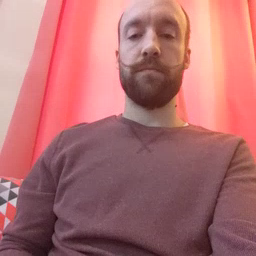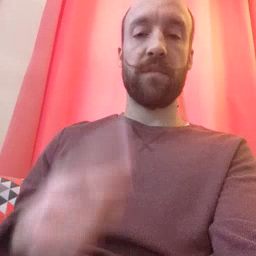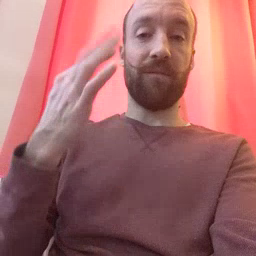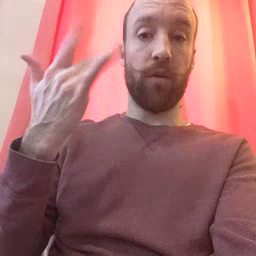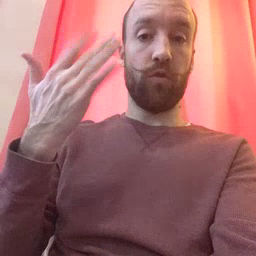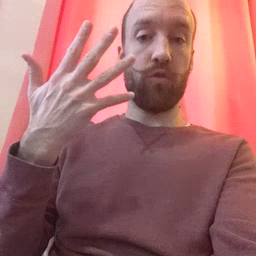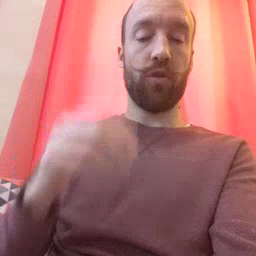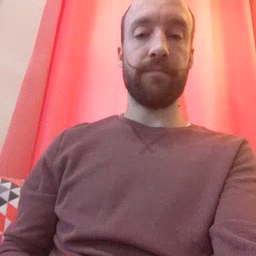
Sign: finger